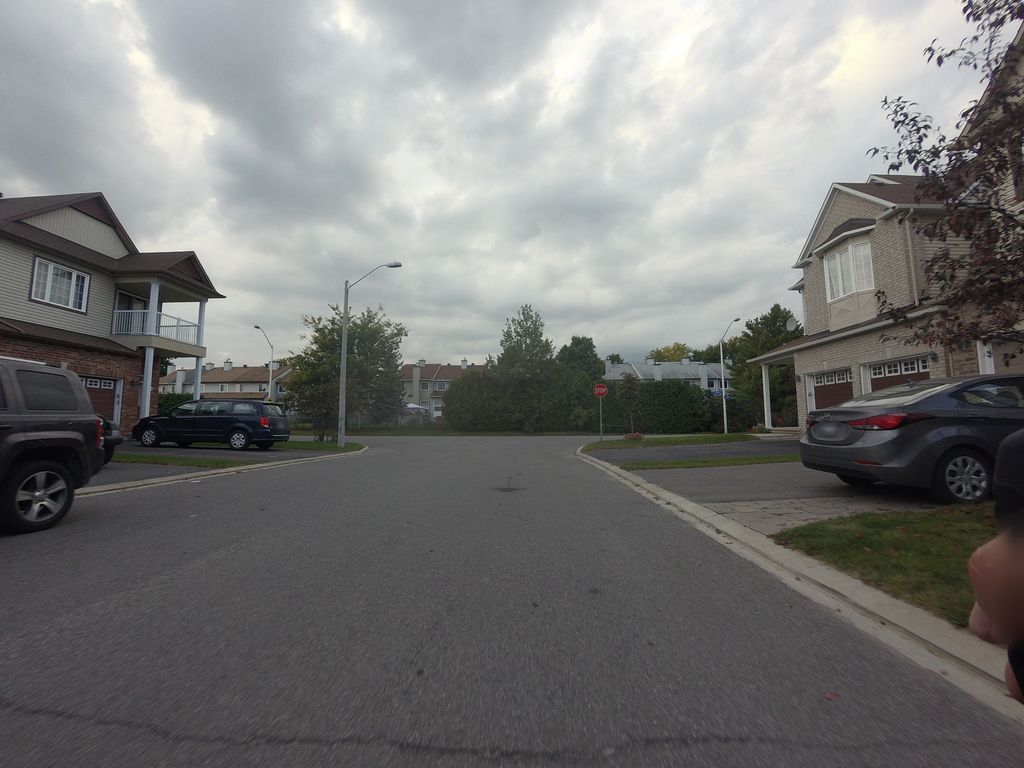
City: ottawa-gatineau